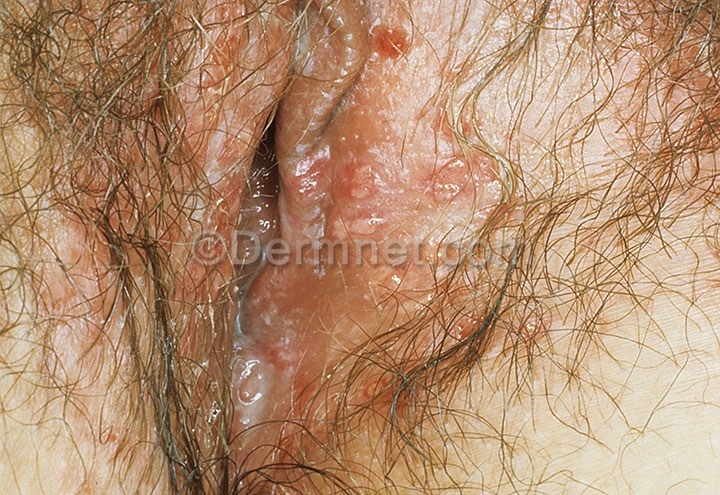
Disease: Herpes HPV and other STDs Photos